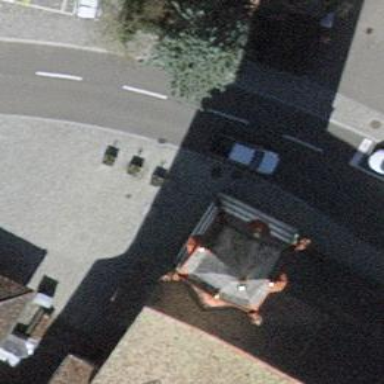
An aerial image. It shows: Bollard.